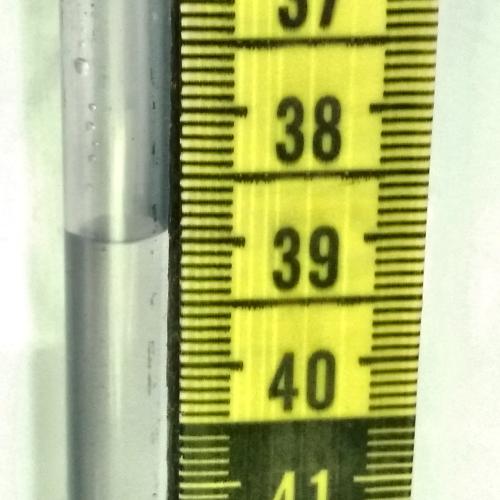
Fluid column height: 39.0 cm